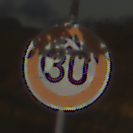
Verkehrszeichen: Geschwindigkeit30
Umgebung: Outdoor, RoadRail
Tageszeit: SunriseSunset
Wetter: PartlyCloudy
Licht: Natural
Jahreszeit: NotSpecified
Kontrast: HighContrast